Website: walmart
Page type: address-validator
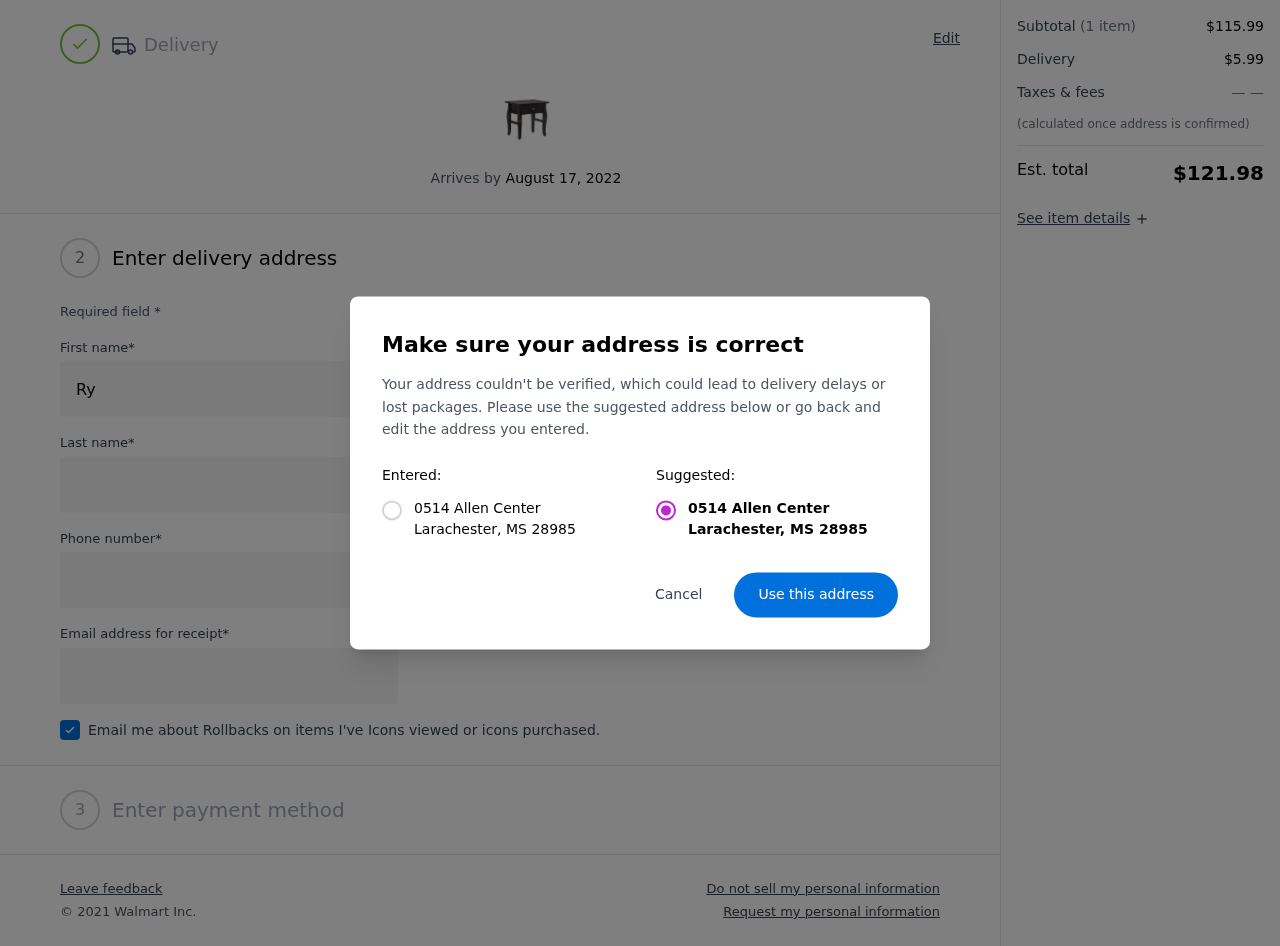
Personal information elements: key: PII_CITY
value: Larachester
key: PII_POSTCODE
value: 28985
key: PII_STATE_ABBR
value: MS
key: PII_STREET
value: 0514 Allen Center
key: PII_FIRSTNAME
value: Ryan
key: PII_LASTNAME
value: Townsend
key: PII_PHONE
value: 5729166149
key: PII_EMAIL
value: ryan.townsend@hotmail.com
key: PII_POSTCODE_FULL
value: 28985
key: PII_POSTCODE_NUMERIC
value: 28985
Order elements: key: ORDER_DELIVERY_DATE
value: August 17, 2022
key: ORDER_SUBTOTAL
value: $115.99
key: ORDER_SHIPPING_COST
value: $5.99
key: ORDER_TOTAL
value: $121.98